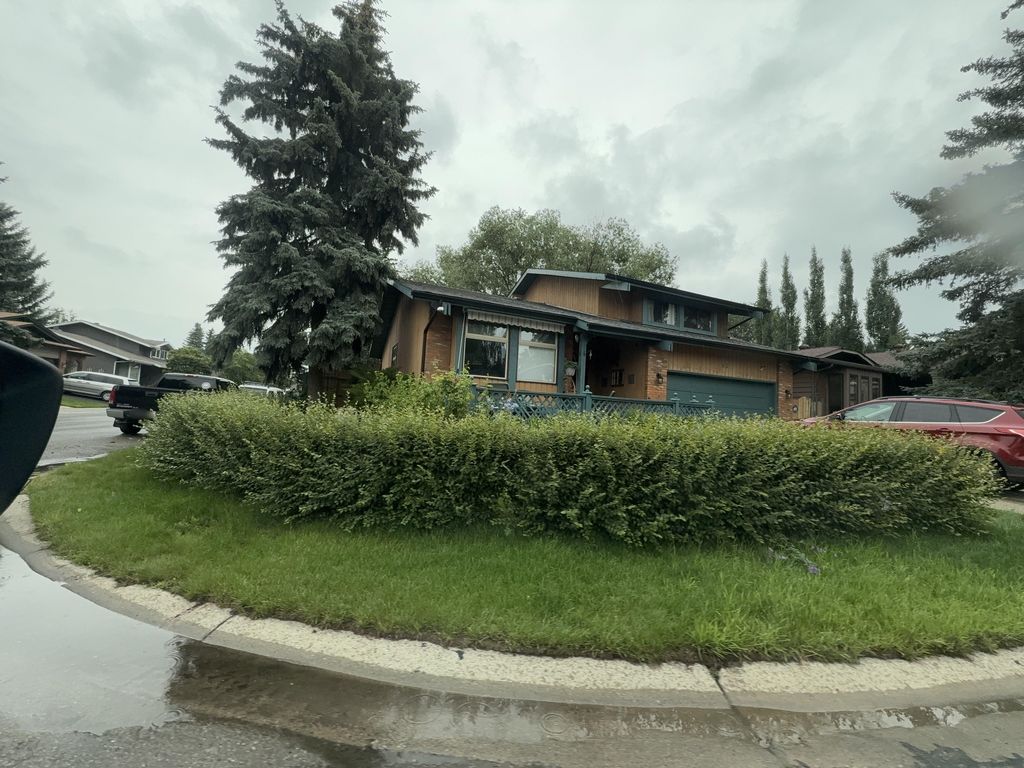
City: calgary